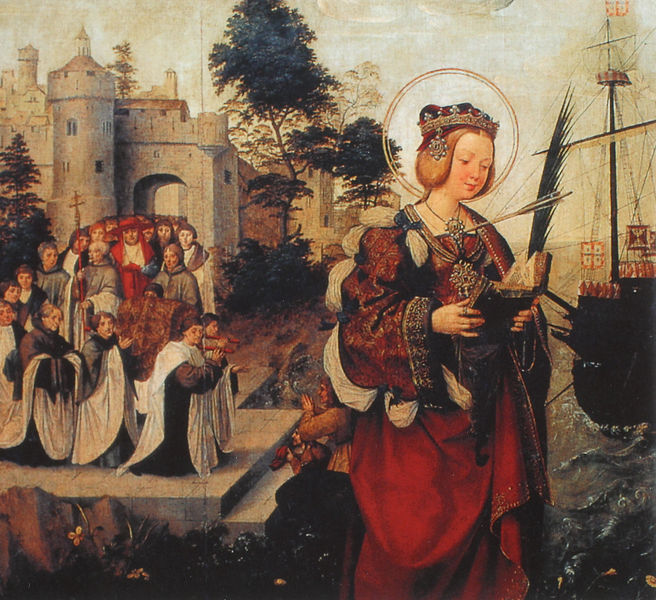
Titel: Auszug der hl. Aukta aus Köln und Ankunft in Madre de Deus
Institution: Lissabon, Museu Nacional de Arte Antiga
Schlagwörter: gemälde, himmel, meer, wasser, see, braun, frau, schmuck, ölbild, rot, schloss, menge, gewässer, gewand, krone, schiff, welle, wellen, wogen, lesen, palme, tor, ozean, buch, burg, kreuz, knien, beten, zeremonie, pfarrer, nimbus, jesus, mittelalter, messdiener, ministrant, ministranten, kruzifix, geistliche, prozession, umzug, königin, heilige, heilig, maria, betend, pfeil, aureole, insignien, katharina, andreas, königign, patres, 14. jh, sinsignien, babara